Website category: auto
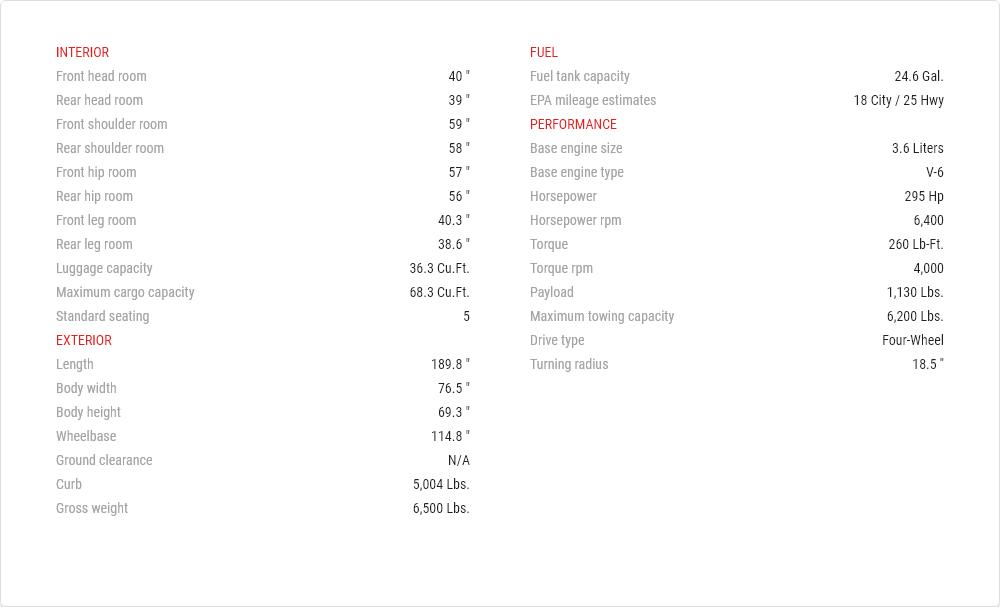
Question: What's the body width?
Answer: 76.5 "

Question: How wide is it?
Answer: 76.5 "

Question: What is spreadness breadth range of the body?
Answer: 76.5 "

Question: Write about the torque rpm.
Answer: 4,000

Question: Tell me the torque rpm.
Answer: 4,000

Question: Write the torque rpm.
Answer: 4,000

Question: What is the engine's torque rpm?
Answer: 4,000

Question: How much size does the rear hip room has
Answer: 56 "

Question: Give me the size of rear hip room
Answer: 56 "

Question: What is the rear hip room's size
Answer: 56 "

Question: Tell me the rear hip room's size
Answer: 56 "

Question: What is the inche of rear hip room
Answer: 56 "

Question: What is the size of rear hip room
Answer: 56 "

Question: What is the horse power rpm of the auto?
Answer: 6,400

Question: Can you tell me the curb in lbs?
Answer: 5,004 lbs.

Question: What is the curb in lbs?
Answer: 5,004 lbs.

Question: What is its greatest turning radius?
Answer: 18.5 ''

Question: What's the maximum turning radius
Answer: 18.5 ''

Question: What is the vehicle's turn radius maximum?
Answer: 18.5 ''

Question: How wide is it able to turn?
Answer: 18.5 ''

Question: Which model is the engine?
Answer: V-6

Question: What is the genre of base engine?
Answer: V-6

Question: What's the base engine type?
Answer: V-6

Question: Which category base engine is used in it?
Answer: V-6

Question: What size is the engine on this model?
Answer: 3.6 liters

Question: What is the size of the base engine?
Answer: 3.6 liters

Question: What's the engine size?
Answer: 3.6 liters

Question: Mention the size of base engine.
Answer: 3.6 liters

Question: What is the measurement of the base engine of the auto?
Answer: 3.6 liters

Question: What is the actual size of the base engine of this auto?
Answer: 3.6 liters

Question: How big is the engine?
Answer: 3.6 liters

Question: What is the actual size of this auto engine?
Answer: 3.6 liters

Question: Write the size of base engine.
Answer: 3.6 liters

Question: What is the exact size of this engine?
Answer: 3.6 liters

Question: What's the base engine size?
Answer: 3.6 liters

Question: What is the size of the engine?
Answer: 3.6 liters

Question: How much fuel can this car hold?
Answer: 24.6 gal.

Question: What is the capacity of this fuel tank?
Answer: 24.6 gal.

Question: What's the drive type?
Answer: four-wheel

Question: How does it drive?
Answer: four-wheel

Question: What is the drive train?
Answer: four-wheel

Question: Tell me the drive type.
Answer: four-wheel

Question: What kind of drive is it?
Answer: four-wheel

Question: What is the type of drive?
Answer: four-wheel

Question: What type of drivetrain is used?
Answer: four-wheel

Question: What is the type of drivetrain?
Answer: four-wheel

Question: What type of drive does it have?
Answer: four-wheel

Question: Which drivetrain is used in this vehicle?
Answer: four-wheel

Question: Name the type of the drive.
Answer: four-wheel

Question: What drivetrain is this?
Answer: four-wheel

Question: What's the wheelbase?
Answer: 114.8 "

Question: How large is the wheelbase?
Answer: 114.8 "

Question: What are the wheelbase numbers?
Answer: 114.8 "

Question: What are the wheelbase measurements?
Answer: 114.8 "

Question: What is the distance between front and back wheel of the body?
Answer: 114.8 "

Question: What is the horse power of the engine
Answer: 295 hp

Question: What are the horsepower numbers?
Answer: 295 hp

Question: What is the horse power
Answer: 295 hp

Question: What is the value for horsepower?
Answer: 295 hp

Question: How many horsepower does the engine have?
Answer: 295 hp

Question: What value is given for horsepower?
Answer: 295 hp

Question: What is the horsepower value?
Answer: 295 hp

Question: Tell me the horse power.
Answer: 295 hp

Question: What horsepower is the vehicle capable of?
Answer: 295 hp